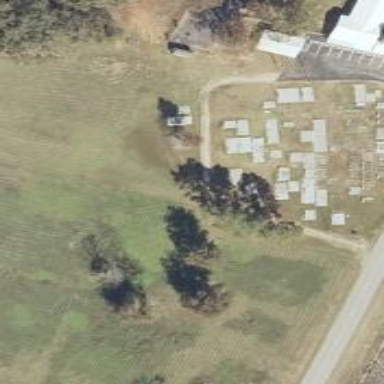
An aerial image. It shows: Cemetery or graveyard.